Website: slack
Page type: billing-address
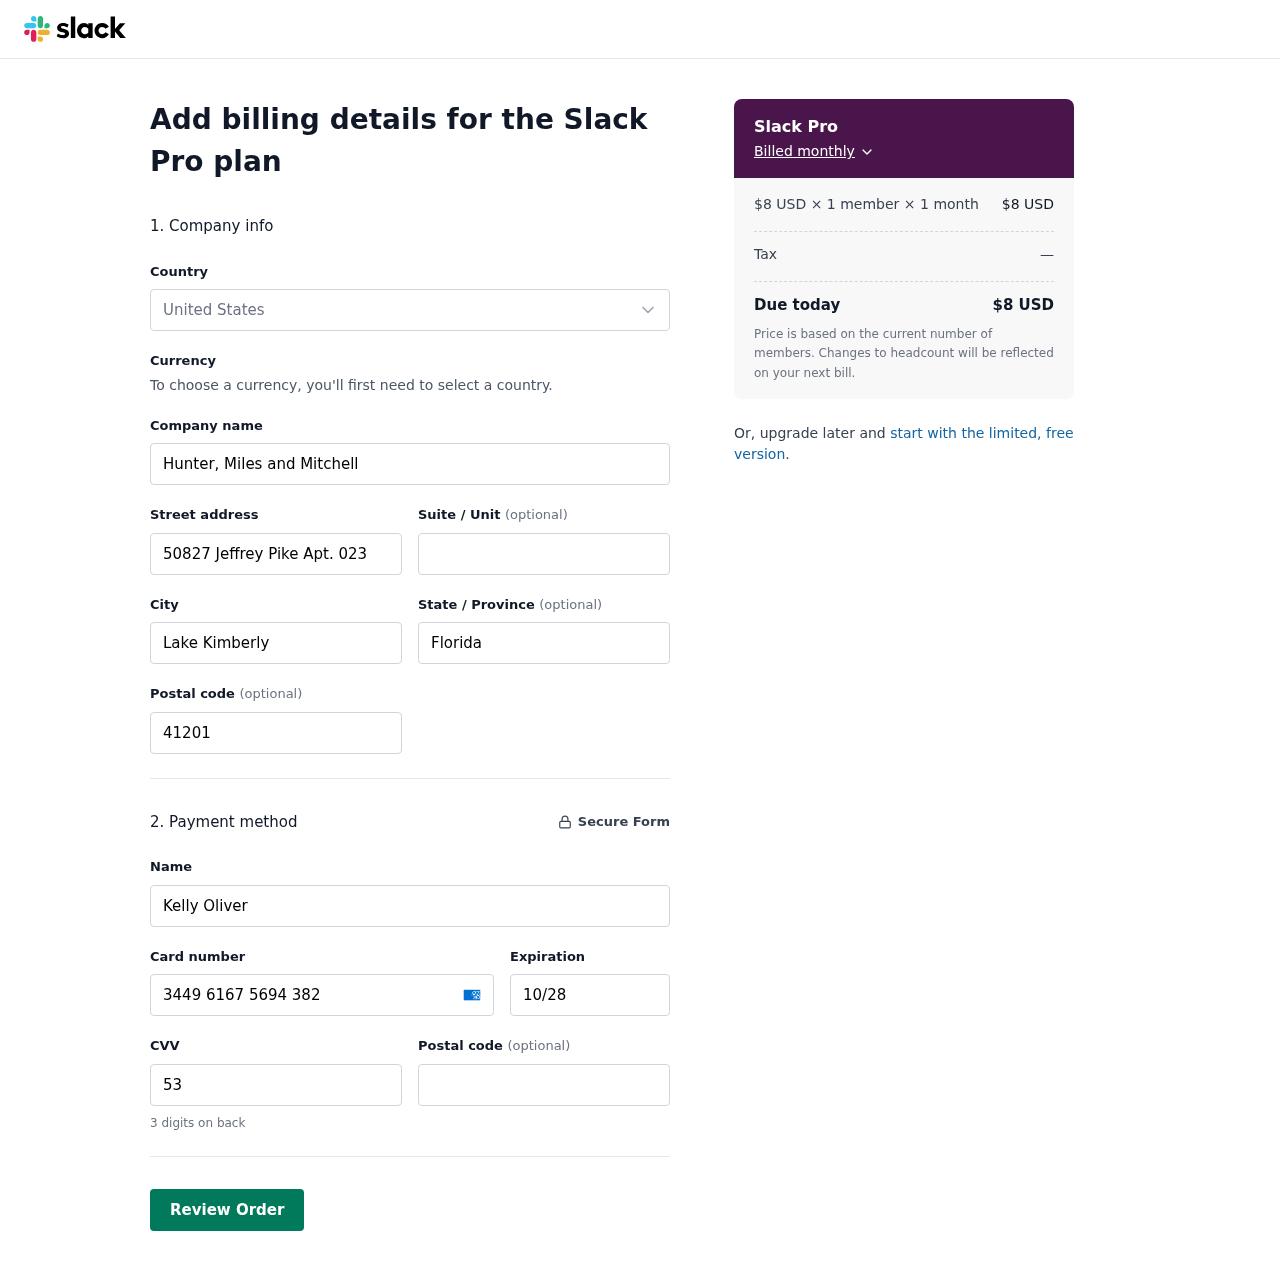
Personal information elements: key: PII_CARD_CVV
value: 5318
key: PII_CARD_EXPIRY
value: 10/28
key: PII_CARD_NUMBER
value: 3449 6167 5694 382
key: PII_CITY
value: Lake Kimberly
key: PII_COMPANY
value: Hunter, Miles and Mitchell
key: PII_COUNTRY
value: United States
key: PII_FULLNAME
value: Kelly Oliver
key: PII_POSTCODE
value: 41201
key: PII_STATE
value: Florida
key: PII_STREET
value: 50827 Jeffrey Pike Apt. 023
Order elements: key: ORDER_PLAN_PRICE
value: $8 USD
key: ORDER_NUM_MEMBERS
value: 1 member
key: ORDER_NUM_MONTHS
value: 1 month
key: ORDER_SUBTOTAL
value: $8 USD
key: ORDER_TAX
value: —
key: ORDER_TOTAL
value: $8 USD